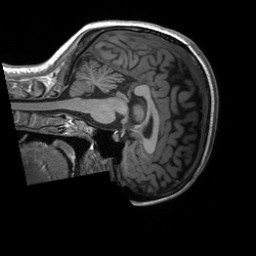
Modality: T1w
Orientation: sagittal
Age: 27
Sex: female
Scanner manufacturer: siemens
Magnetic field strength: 3 T
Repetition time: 2.3 s
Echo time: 0.00227 s